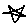
Label: star